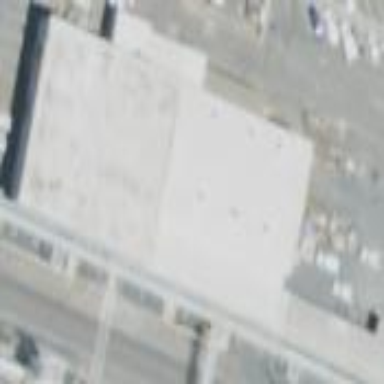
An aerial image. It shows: Industrial building.